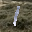
Label: 1